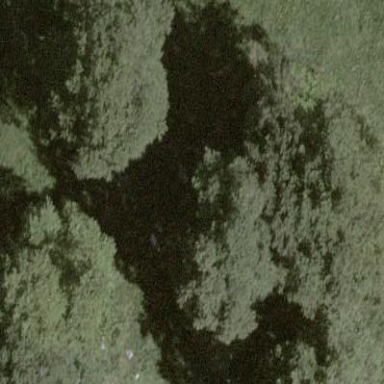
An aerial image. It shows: Forest area.